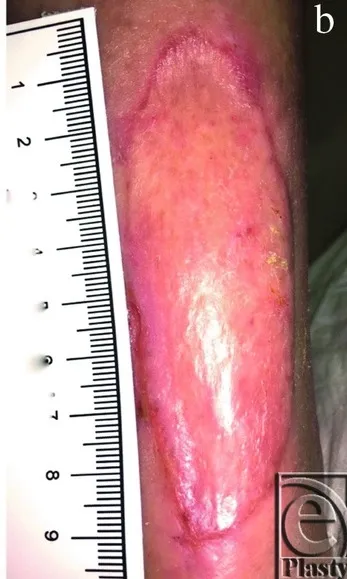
Case example. Patient 6. (b) Follow-up visit at 3-months postoperative mSTSG technique.
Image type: medical_photograph (skin_photograph)